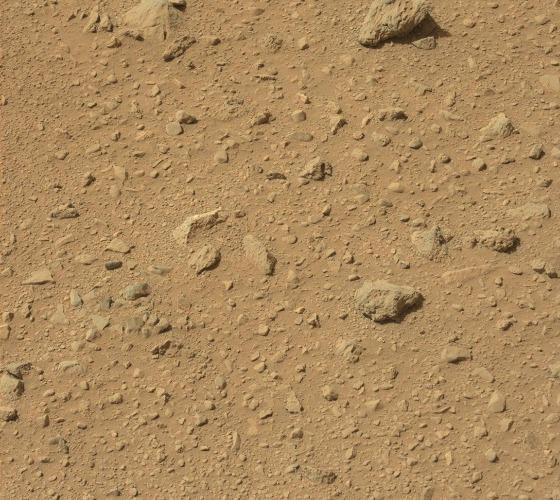
Terrain classes present: Gravel / Sand / Soil, Rock, Shadow